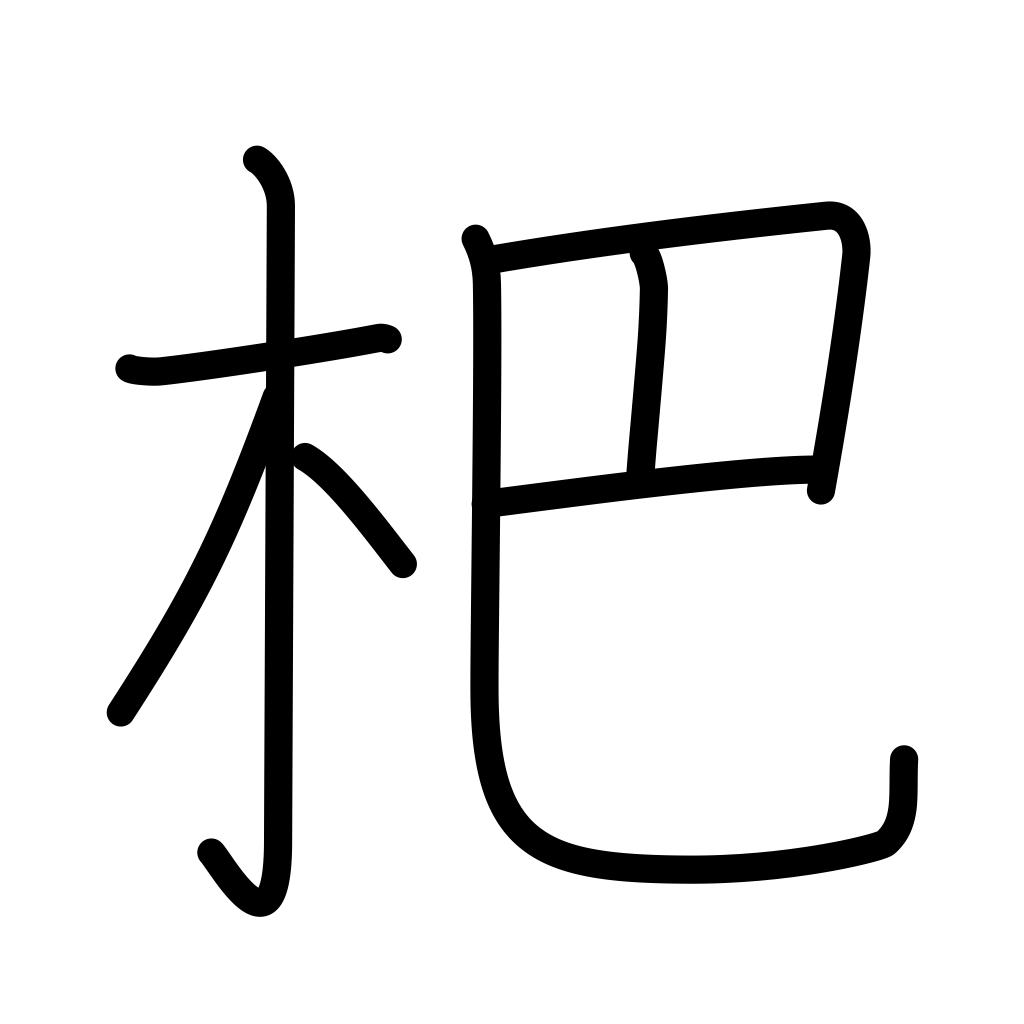
Meaning: kind of rake, loquat